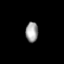
Tissue: lung
Cell type: Epithelial cells
Senescence score: 0.2363
Nuclear area (px): 246
Mean DAPI intensity: 158.248